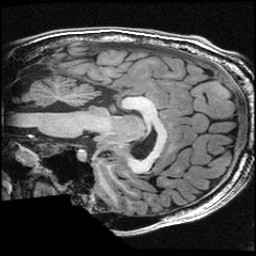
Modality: T1w
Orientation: sagittal
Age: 19
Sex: male